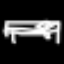
Label: bed